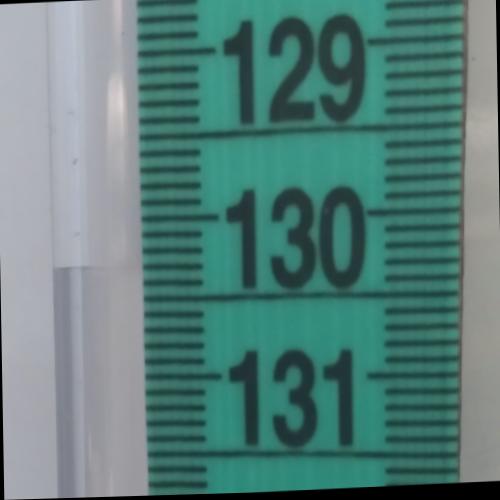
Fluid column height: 130.3 cm